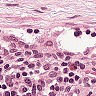
Metastatic tissue present: no